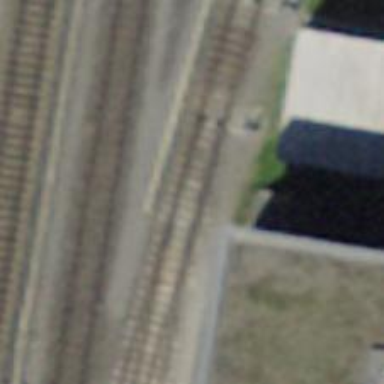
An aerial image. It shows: Railway switch.